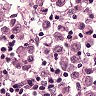
Metastatic tissue present: yes